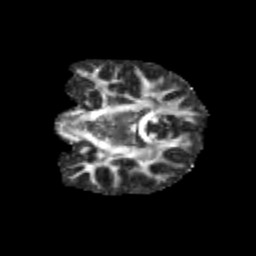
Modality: FA
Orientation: coronal
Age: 12
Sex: male
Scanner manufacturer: siemens
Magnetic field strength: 3 T
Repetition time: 3.8 s
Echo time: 0.07 s